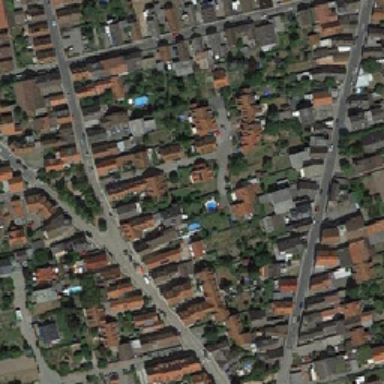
Four roads at the diagonal intersection divide residential areas into several parts .